Question: I am presently tinkering with <URL> which is shown before the video is started. Upon clicking the button , it disappears until the page is refreshed and the video has reloaded.

I would like to modify the code so that the button re-appears when the video is paused.
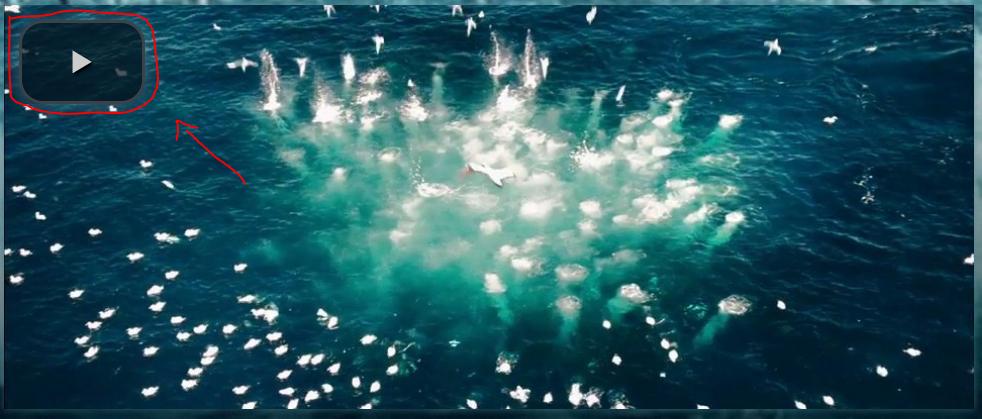
Answer: You can hide / show the big play button at any time using the VJS API, so no need to go about creating a new button. 'bigPlayButton.show()' and 'bigPlayButton.hide()' are what you're looking for. Here's an example that should get you on the right path:
'''
var video = videojs('my-awesome-video');
video.on('pause', function() {
this.bigPlayButton.show();
// Now the issue is that we need to hide it again if we start playing
// So every time we do this, we can create a one-time listener for play events.
video.one('play', function() {
this.bigPlayButton.hide();
});
});
'''
Here's a <URL>.
We (ok, it was me) broke it in 5.0 with a <URL>, but in the meantime, adding these styles should do it.
'''
.vjs-paused.vjs-has-started .vjs-big-play-button {
display: block;
}
'''